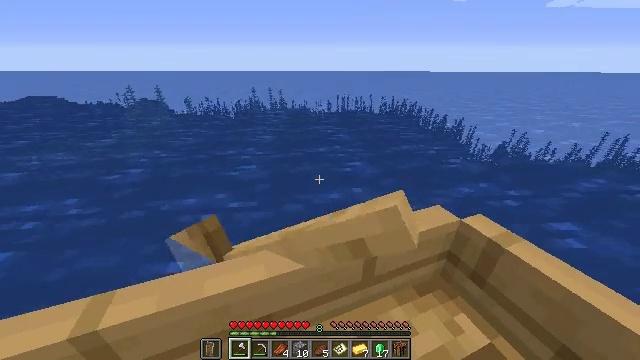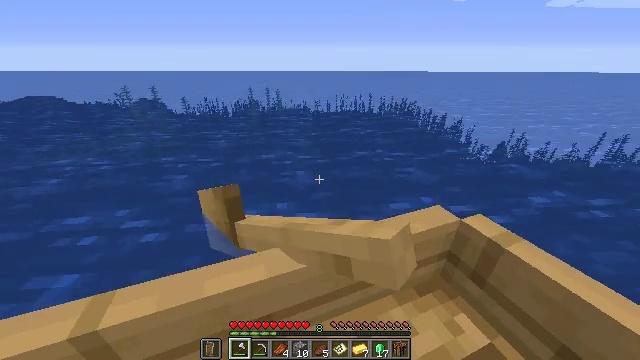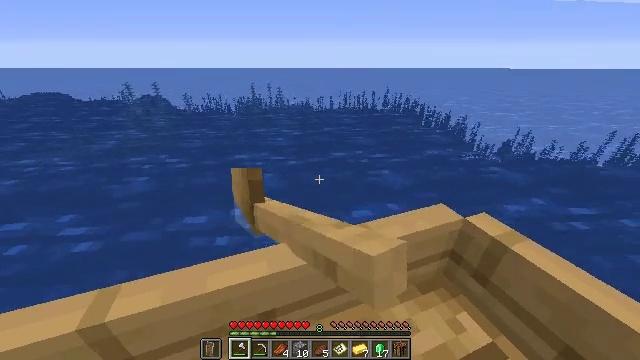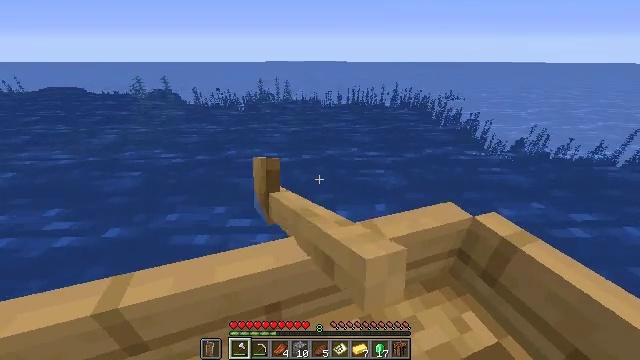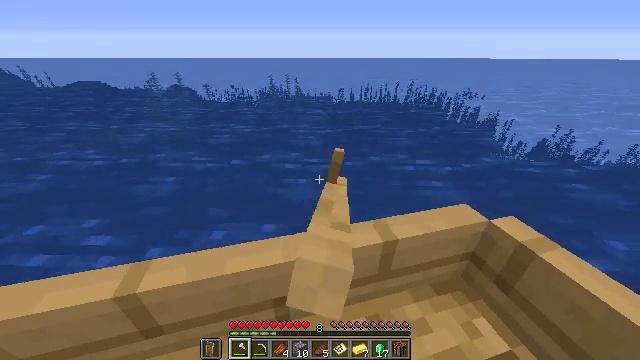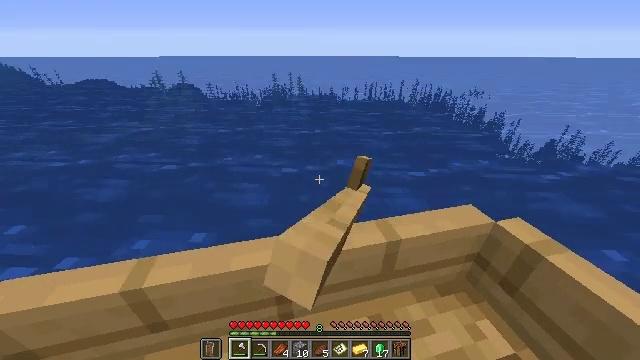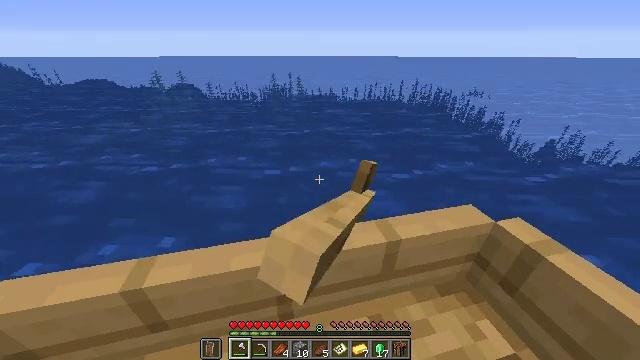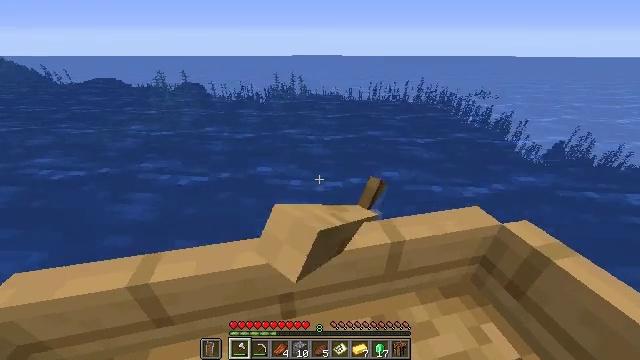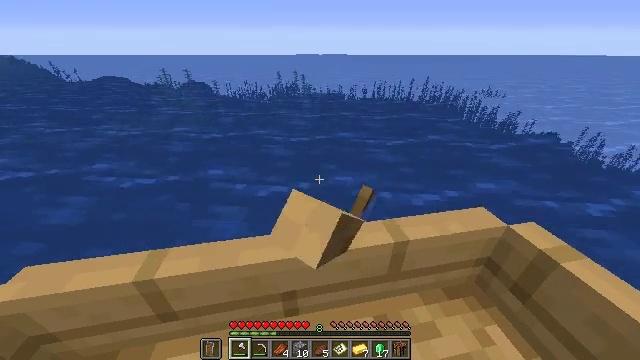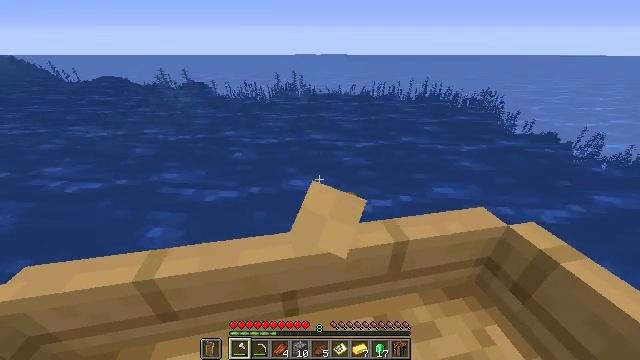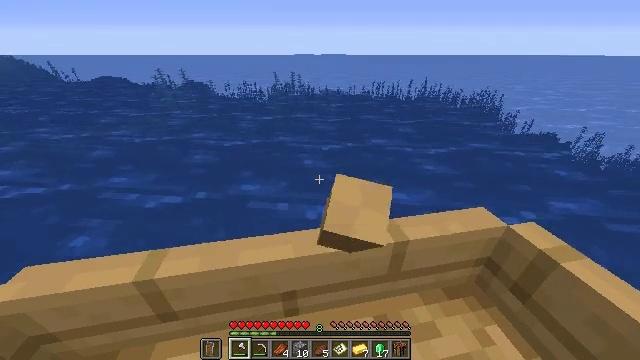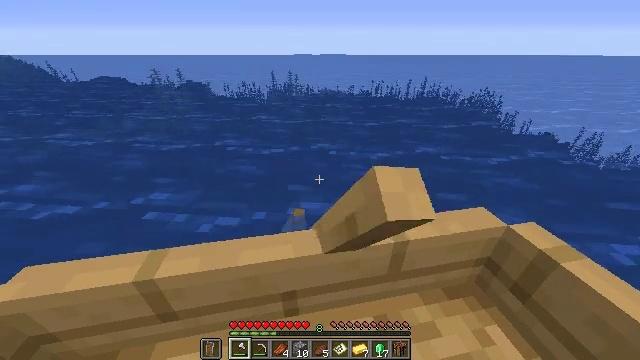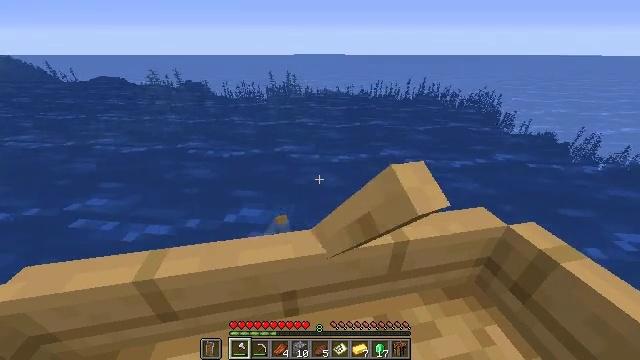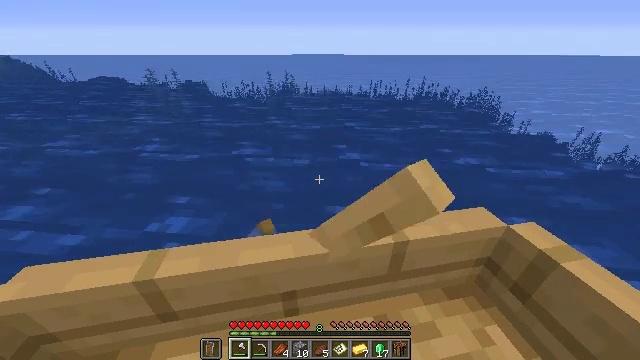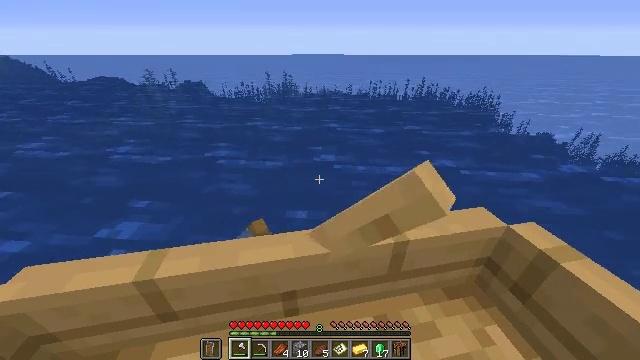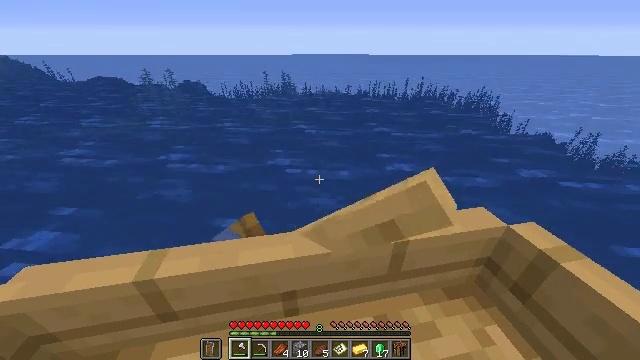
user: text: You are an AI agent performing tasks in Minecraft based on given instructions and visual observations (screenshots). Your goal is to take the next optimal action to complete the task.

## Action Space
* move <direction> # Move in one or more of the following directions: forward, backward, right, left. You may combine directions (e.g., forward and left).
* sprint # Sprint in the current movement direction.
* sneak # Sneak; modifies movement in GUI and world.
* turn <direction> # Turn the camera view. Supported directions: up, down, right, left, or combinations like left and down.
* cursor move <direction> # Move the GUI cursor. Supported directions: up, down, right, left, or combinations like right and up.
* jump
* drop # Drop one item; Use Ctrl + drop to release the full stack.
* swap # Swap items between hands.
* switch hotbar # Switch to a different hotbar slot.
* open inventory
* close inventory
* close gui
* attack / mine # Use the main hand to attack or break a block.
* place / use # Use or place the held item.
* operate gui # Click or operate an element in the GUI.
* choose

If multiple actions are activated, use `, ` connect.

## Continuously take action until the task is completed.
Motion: motion action
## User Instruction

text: Remove a filled map from the inventory.
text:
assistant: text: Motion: move forward
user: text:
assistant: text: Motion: move forward
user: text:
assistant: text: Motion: move forward, turn left and down
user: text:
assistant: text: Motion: move forward, turn left
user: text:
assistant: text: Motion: move forward, turn left
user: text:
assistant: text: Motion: move forward
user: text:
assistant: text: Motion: move forward, turn left
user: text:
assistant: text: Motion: move forward, turn left
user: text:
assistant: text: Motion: move forward
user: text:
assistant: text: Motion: move forward
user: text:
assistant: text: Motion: move forward
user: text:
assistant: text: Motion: move forward
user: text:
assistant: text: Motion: move forward
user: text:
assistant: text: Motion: move forward
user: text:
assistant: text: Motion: move forward
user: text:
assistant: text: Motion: move forward, turn right and up
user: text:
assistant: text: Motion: move forward, turn right and up
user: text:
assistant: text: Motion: move forward
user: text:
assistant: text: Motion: move forward
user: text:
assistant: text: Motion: move forward
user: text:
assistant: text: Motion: move forward
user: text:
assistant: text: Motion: move forward
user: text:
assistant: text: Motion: move forward
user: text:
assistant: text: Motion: move forward
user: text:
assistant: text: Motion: move forward
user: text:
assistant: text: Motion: move forward
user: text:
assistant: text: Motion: move forward
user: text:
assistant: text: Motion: move forward
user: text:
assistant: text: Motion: move forward
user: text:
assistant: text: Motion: move forward, turn right and up